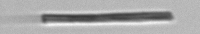
Label: fiber